Question: I have a scenario in my RabbitMQ setup that I'm curious about how to solve. The diagram below illustrates it (exchanges and most queues removed for succinctness):

1. Producer creates message A(1), it is received by the top consumer, which begins processing the message.
2. Producer creates message A(2), it is received by the bottom consumer (assuming both consumers are on a round-robin exchange).
3. The bottom consumer publishes message B(2), which is put into Message B consumer's queue
4. The poor slow top consumer finally finishes and emits its message B(1).
If we assume that B consumer cannot be made idempotent, how do we ensure the result of both B messages are applied in the correct order?
I had thought of using a timestamp that is applied to the initial publish of message A, and having the consumer maintain a timestamp of last change, rejecting any timestamps before that time, but that only works if each message causes the exact same kind of change and requires a lot of tracking.
Other ideas for how to approach this would be appreciated. Thanks!
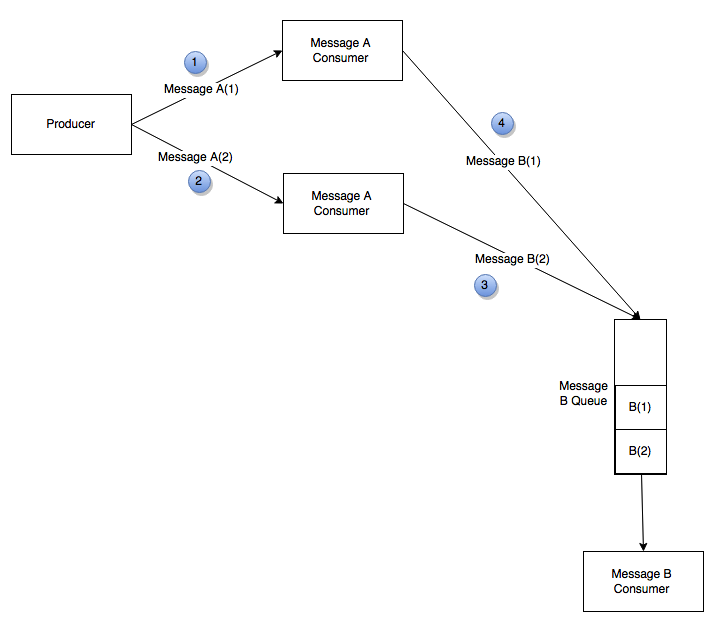
Answer: I am not sure what is specific to RabbitMQ here, but the idea with timestamps sounds like a good start if you have a producer.
The producer attaches a timestamp to the messages A, each message B take the same timestamp of its respective message A.
With your approach some messages would not be processed, eg, message B(1). If all messages should be processed by consumer B, but they should be processed in a , then you can do a :
Consumer B is equipped with two queues, one queue for each consumer A. Consumer B always checks the top of both queues:
- -
With this approach the order in which consumer B processes messages is given by the timestamps of the producer and no message is discarded. Assumptions are:
- - - -